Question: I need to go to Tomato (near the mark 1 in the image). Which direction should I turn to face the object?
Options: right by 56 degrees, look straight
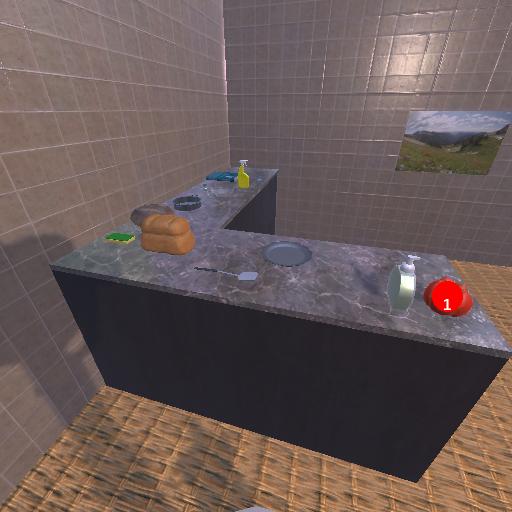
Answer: right by 56 degrees